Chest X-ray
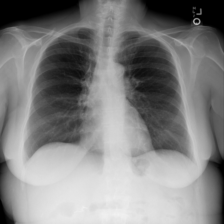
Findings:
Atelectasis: negative
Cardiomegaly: negative
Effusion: negative
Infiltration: negative
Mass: negative
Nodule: negative
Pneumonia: negative
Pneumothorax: negative
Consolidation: negative
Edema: negative
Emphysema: negative
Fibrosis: negative
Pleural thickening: negative
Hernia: negative